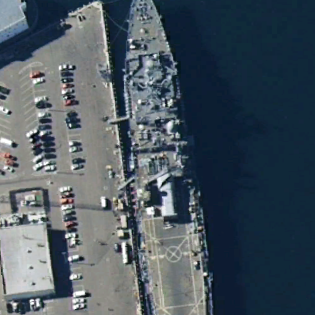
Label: combat